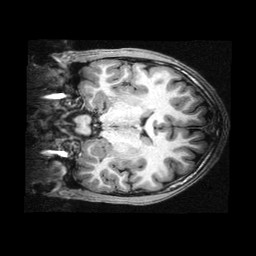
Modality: T1w
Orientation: coronal
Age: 13
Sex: male
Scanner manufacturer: siemens
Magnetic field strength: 3 T
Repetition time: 2.3 s
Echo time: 0.00336 s